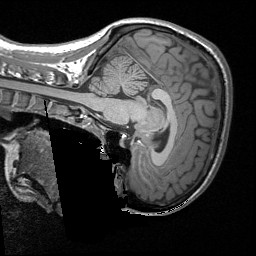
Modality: T1w
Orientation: sagittal
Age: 20
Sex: female
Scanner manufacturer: siemens
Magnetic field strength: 3 T
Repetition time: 1.64 s
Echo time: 0.00234 s